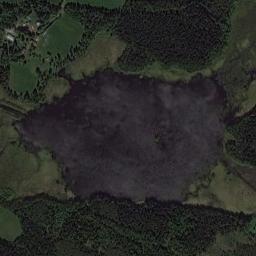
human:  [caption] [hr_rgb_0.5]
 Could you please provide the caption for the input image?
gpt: There are many trees around the lake .

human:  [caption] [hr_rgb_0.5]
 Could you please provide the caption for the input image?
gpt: An irregularly shaped deep blue lake surrounded by forests and green spaces .

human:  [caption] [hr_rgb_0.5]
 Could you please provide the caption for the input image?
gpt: The shape of the lake is different .

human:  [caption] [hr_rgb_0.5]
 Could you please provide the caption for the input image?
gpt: The lake is surrounded by some groves of trees and the water is dark blue .

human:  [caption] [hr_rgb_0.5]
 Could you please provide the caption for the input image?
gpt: There are some green forests around the lake .